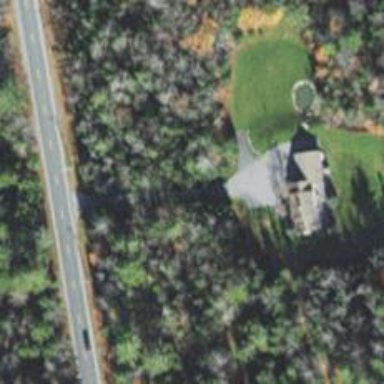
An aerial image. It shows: Driveway.